Here is the wavelet time-frequency representation (scalogram) of a rolling-element bearing's vibration measurement. Determine the bearing's health state. Answer with exactly one of: normal, inner_race, outer_race, ball.
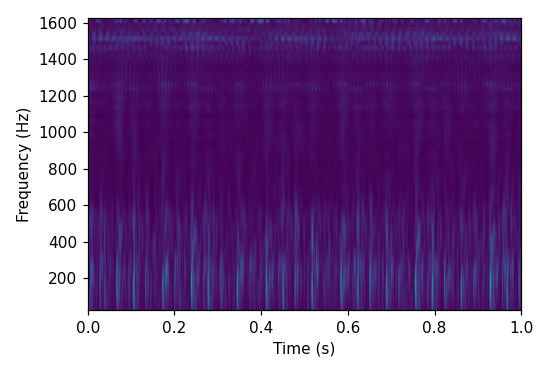
Answer: outer_race